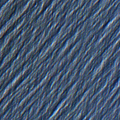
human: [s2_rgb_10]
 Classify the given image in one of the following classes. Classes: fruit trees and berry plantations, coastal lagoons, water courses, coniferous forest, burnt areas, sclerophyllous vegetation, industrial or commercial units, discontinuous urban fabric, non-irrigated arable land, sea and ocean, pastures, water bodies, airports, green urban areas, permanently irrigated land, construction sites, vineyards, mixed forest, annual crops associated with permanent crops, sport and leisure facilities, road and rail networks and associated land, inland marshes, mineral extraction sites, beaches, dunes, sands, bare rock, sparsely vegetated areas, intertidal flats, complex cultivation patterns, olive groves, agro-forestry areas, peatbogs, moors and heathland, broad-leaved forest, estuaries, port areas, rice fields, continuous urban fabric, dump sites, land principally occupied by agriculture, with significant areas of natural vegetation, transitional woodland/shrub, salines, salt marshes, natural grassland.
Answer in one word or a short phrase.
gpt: continuous urban fabric